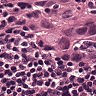
Metastatic tissue present: yes